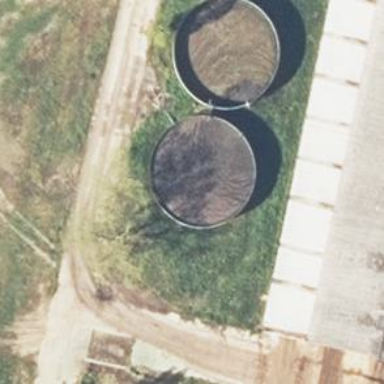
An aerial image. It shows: Farm auxiliary building with storage tank.